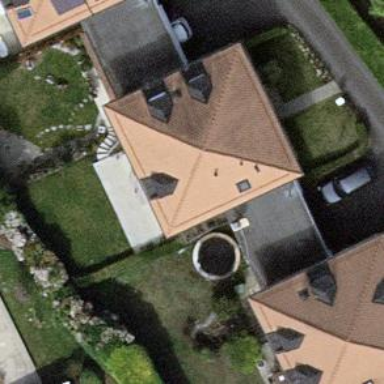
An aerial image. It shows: Terrace building.